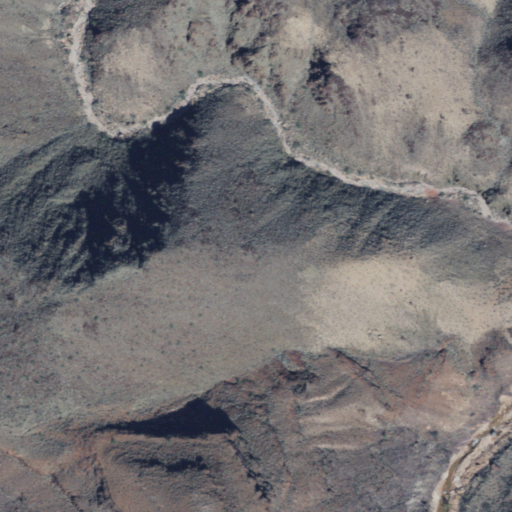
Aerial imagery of valley in Arizona named Burro Canyon containing only shrub